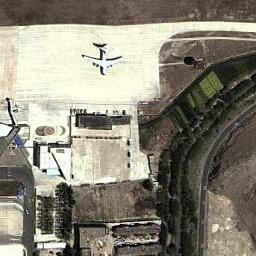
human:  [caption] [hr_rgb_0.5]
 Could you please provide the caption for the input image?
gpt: An airplane was parked in an open field on a high ground .

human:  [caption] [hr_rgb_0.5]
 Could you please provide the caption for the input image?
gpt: A white plane parked on the pale yellow ground .

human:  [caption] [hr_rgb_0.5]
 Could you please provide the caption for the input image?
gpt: A planes parked on the open area and some buildings, A clearing and trees in front of the open area .

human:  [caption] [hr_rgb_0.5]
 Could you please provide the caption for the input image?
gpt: There is an airplane parked beside the airport by the grass .

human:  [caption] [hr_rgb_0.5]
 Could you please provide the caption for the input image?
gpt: One plane is on the ground next to a bush .